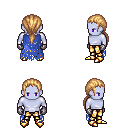
a pixel art fantasy rpg character, male body template, dark elf, purple skin, blue tattered cape, gold greaves, light blonde ponytail hairstyle, metal gloves, gold boots, four views (front, back, left, right), 2x2 character sprite sheet, small pixel art, hard edges, no anti-aliasing